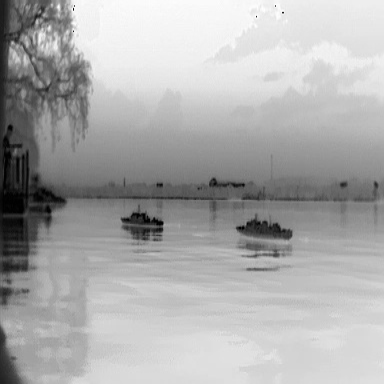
There are three objects shown in the infrared image, including two warships, and a liner.